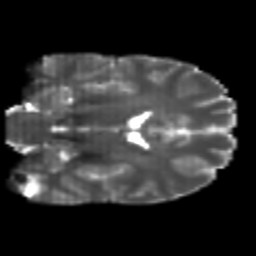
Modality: T2w
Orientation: coronal
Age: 21
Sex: male
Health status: healthy
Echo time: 0.074 s